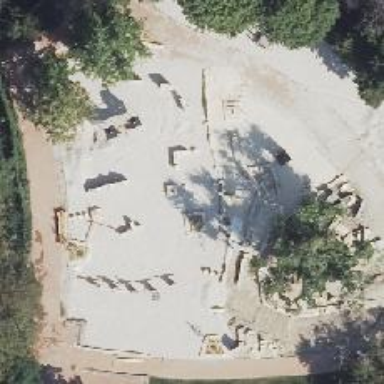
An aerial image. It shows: Playground featuring spring board.